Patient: sex F, age 51
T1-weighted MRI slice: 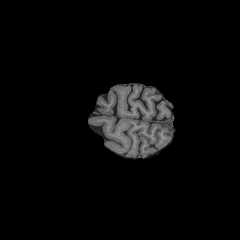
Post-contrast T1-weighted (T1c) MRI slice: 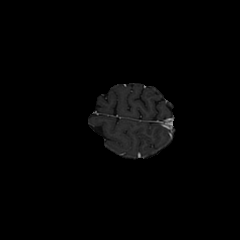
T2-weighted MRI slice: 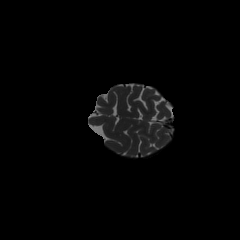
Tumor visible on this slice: no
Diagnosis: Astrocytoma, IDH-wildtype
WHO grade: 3